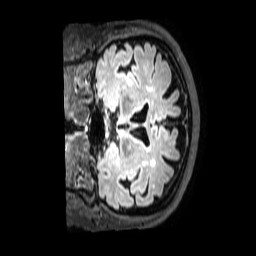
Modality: FLAIR
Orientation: coronal
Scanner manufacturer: philips
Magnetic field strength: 3 T
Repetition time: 4.8 s
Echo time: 0.2795 s